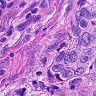
Metastatic tissue present: no